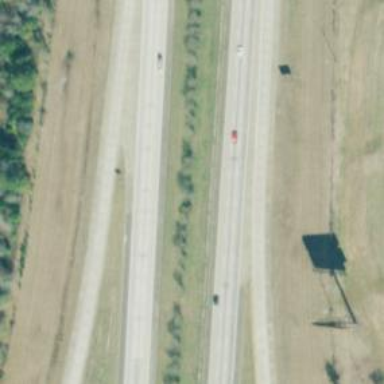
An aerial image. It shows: Motorway.